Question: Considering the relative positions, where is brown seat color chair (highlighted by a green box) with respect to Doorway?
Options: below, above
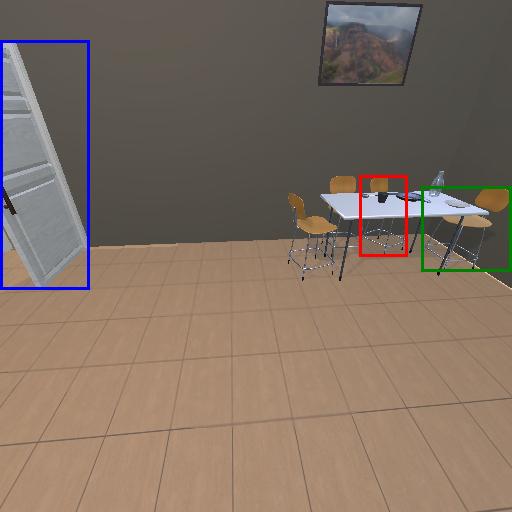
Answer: below